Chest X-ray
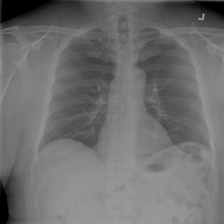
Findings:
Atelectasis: negative
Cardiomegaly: negative
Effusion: negative
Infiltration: positive
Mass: negative
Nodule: negative
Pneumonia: negative
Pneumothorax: negative
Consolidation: negative
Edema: negative
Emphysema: negative
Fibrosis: negative
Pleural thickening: negative
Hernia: negative